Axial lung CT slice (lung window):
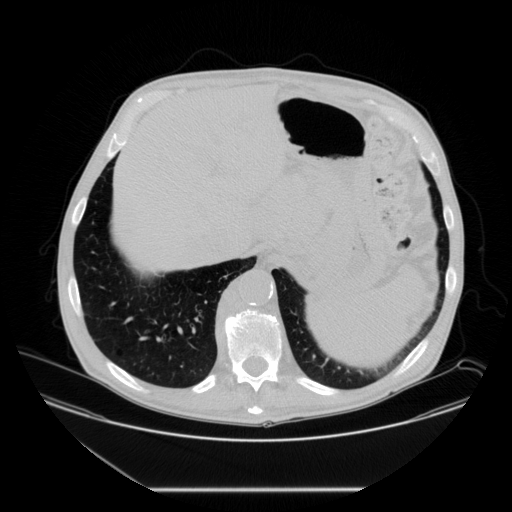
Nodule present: no